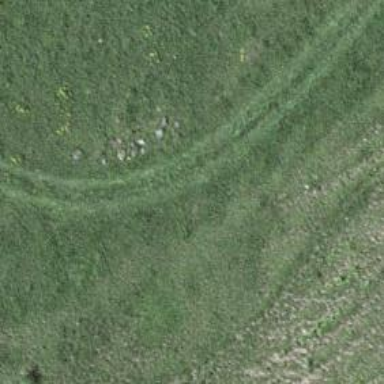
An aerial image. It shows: Track with grade 5 tracktype.